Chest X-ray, AP view. Patient: 63 years old, sex M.
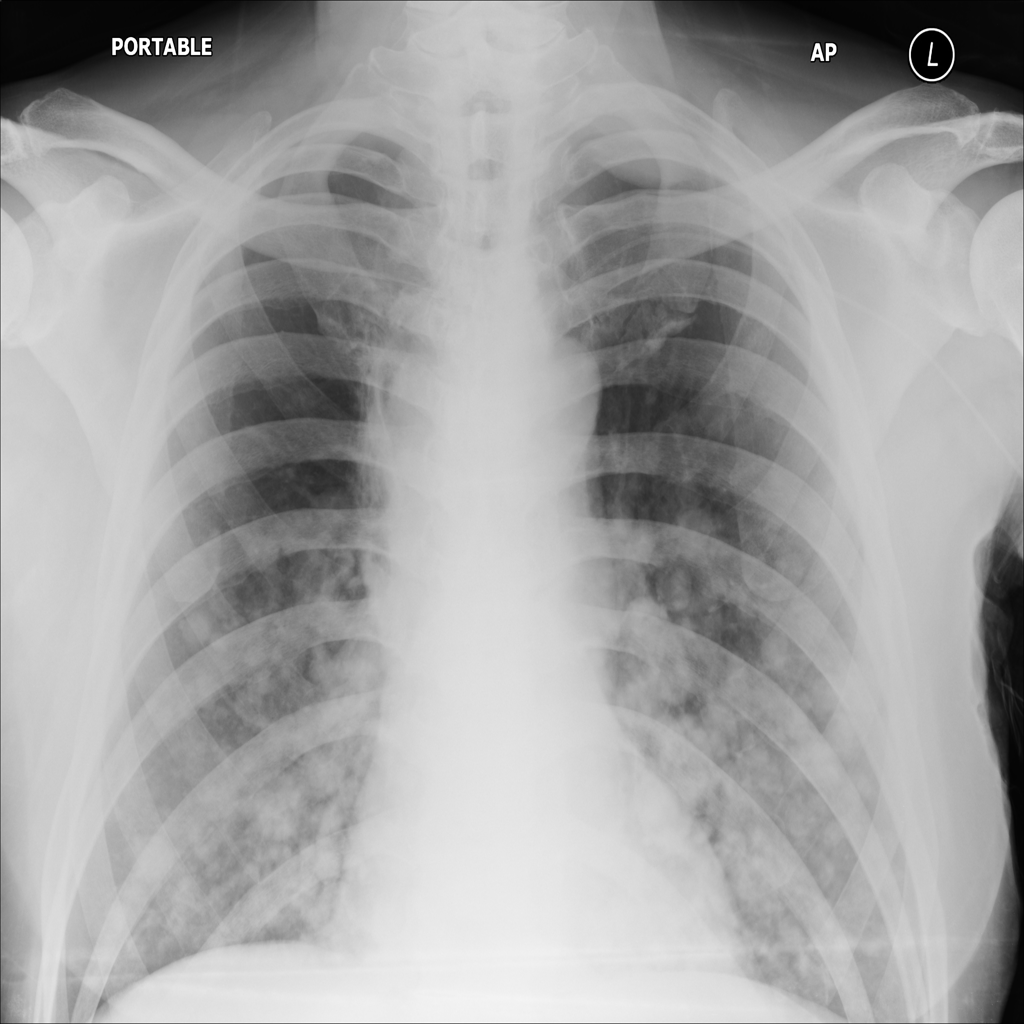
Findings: No Finding